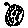
Label: moon